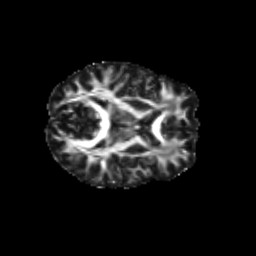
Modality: FA
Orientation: axial
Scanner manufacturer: siemens
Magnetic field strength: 3 T
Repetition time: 9.2 s
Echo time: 0.084 s